Question: I have a 'phtml' script that I want to add it to the product page view right under the price-box div or the content this img describe where I want to add it in the page source :

I have tried this :
'''
<?xml version="1.0" encoding="UTF-8"?>
<layout version="0.1.0">
<catalog_product_view>
<reference name="product.info">
<block type="core/template" name="customprice" as="other" template="customprice/extJs.phtml"/>
</reference>
</catalog_product_view>
</layout>
'''
but nothing is done! Can you explain why and how to fix it?
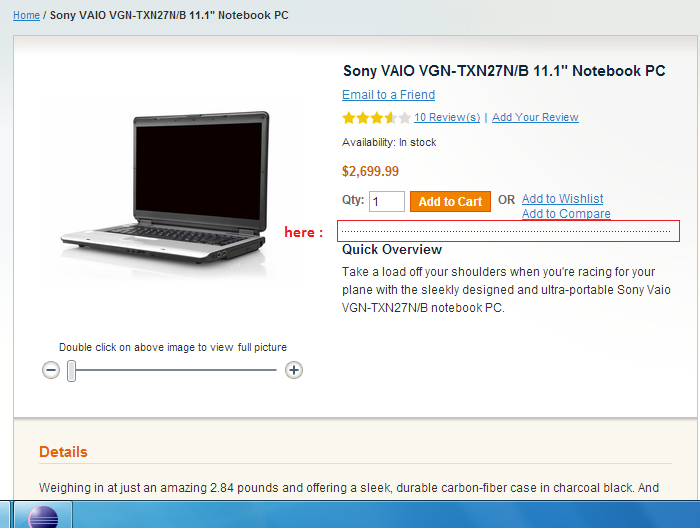
Answer: In your 'app/design/frontend/base/default/template/catalog/product/view.phtml' file
Change the name from "other" to "otherjs" in your xml
'''
<?php if ($_product->getShortDescription()):?>
<div class="short-description">
<h2><?php echo $this->__('Quick Overview') ?></h2>
<div class="std"><?php echo $_helper->productAttribute($_product, nl2br($_product->getShortDescription()), 'short_description') ?></div>
<div><?php echo $this->getChildHtml('otherjs');//changes here?></div>
</div>
<?php endif;?>
'''